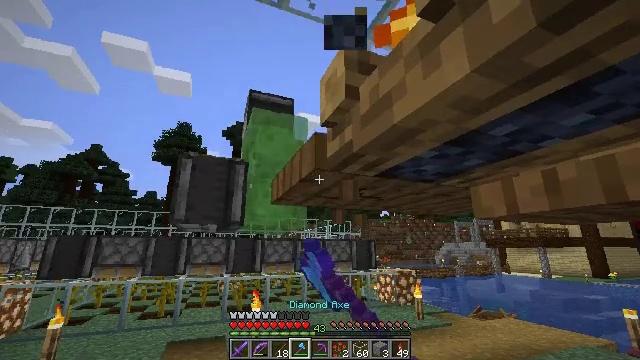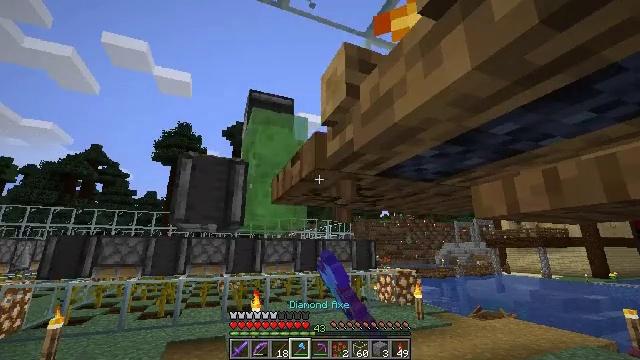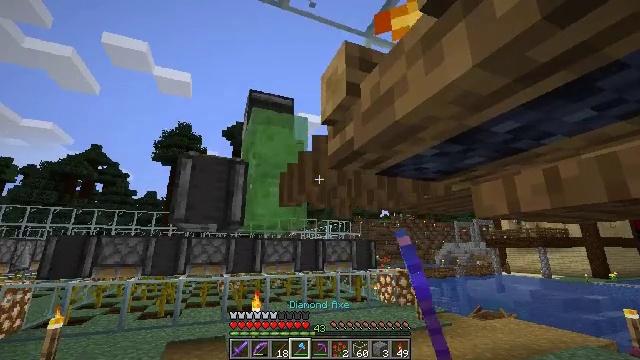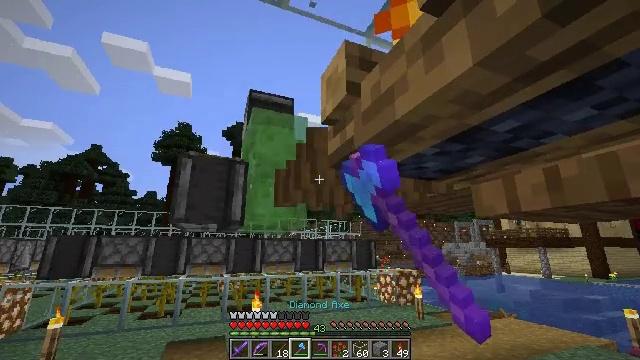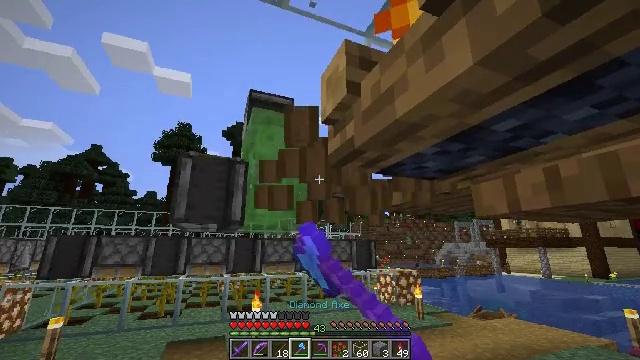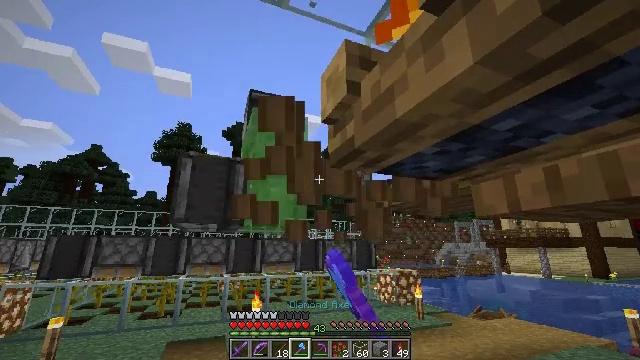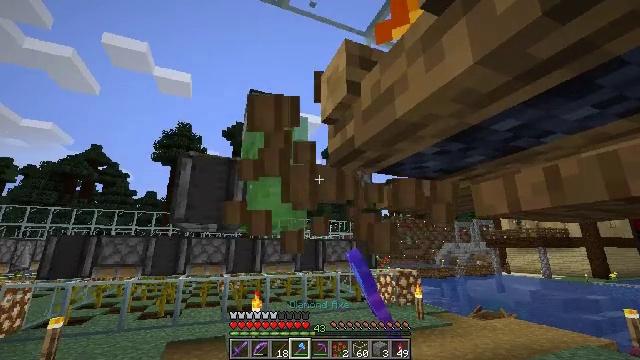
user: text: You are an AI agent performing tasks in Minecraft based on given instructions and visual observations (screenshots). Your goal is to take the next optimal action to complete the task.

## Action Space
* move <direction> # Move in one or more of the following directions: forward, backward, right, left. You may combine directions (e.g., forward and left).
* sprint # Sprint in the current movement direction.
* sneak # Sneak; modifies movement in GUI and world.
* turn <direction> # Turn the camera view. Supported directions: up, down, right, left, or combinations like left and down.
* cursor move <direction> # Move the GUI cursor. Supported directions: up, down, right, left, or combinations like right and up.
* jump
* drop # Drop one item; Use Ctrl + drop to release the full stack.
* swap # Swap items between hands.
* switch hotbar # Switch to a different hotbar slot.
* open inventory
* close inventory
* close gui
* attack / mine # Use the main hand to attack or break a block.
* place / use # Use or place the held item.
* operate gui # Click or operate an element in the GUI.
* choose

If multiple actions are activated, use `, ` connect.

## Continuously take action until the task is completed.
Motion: motion action
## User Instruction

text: Break the spruce trapdoor from a structure.
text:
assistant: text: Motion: attack / mine
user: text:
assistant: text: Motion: attack / mine
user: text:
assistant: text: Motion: attack / mine
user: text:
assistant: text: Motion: attack / mine
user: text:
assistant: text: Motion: attack / mine
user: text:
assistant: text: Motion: attack / mine
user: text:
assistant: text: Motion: attack / mine